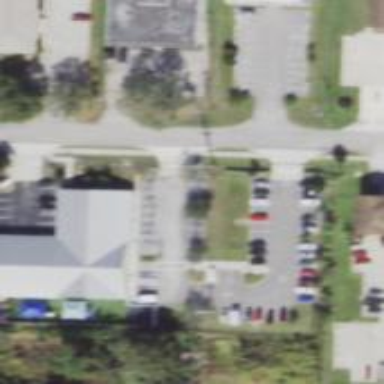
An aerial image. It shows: Parking area.